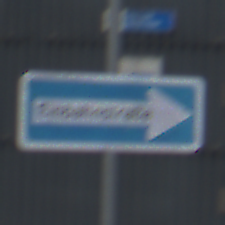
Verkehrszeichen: EinbahnstrasseRechtsweisend
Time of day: MorningAfternoon
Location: Outdoor (Urban)
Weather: PartlyCloudy
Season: NotSpecified
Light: Natural